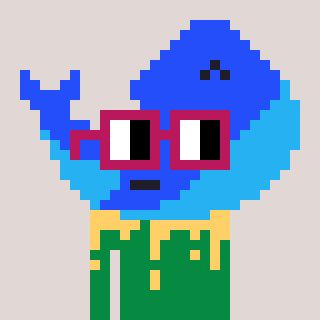
a pixel art character with square dark red glasses, a whale-shaped head and a green-colored body on a warm background